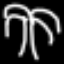
Label: palm tree